Interaction volume radius: 10 \u00c5
Interaction volume height: 15 \u00c5
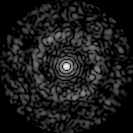
Disorder parameter: 0.8138